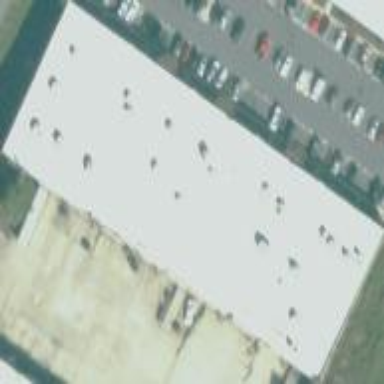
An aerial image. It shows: Warehouse.